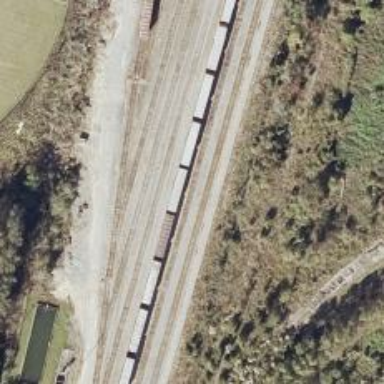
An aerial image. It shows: Railway siding for service.